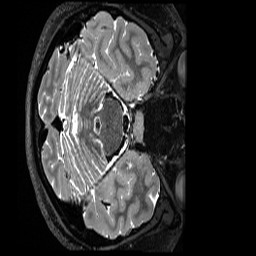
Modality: T2w
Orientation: axial
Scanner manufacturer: siemens
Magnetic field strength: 3 T
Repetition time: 3.2 s
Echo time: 0.563 s